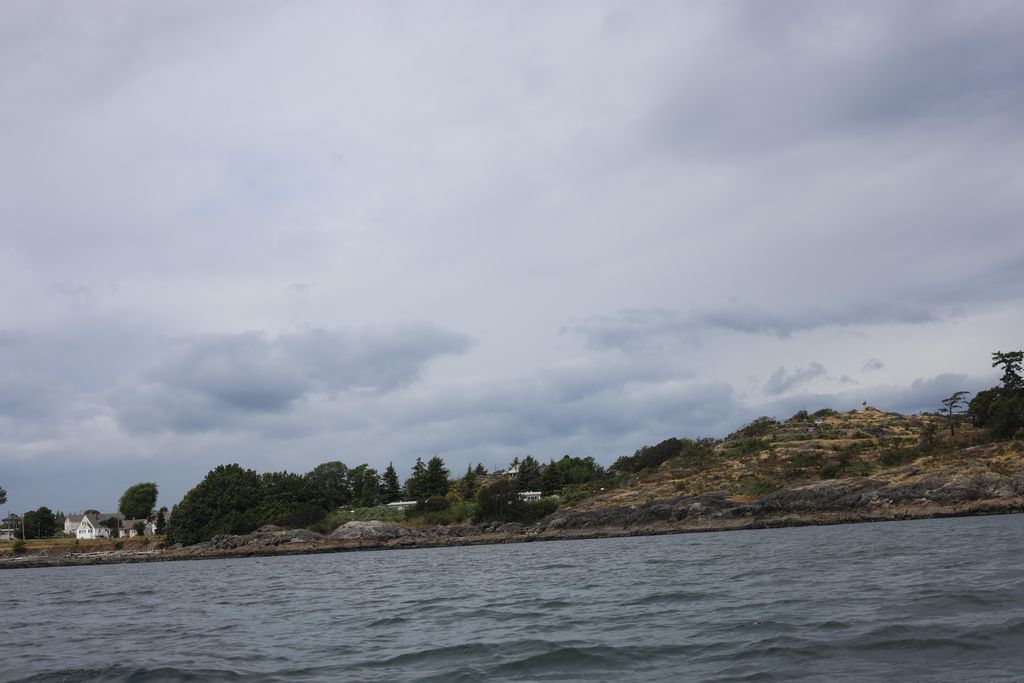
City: victoria